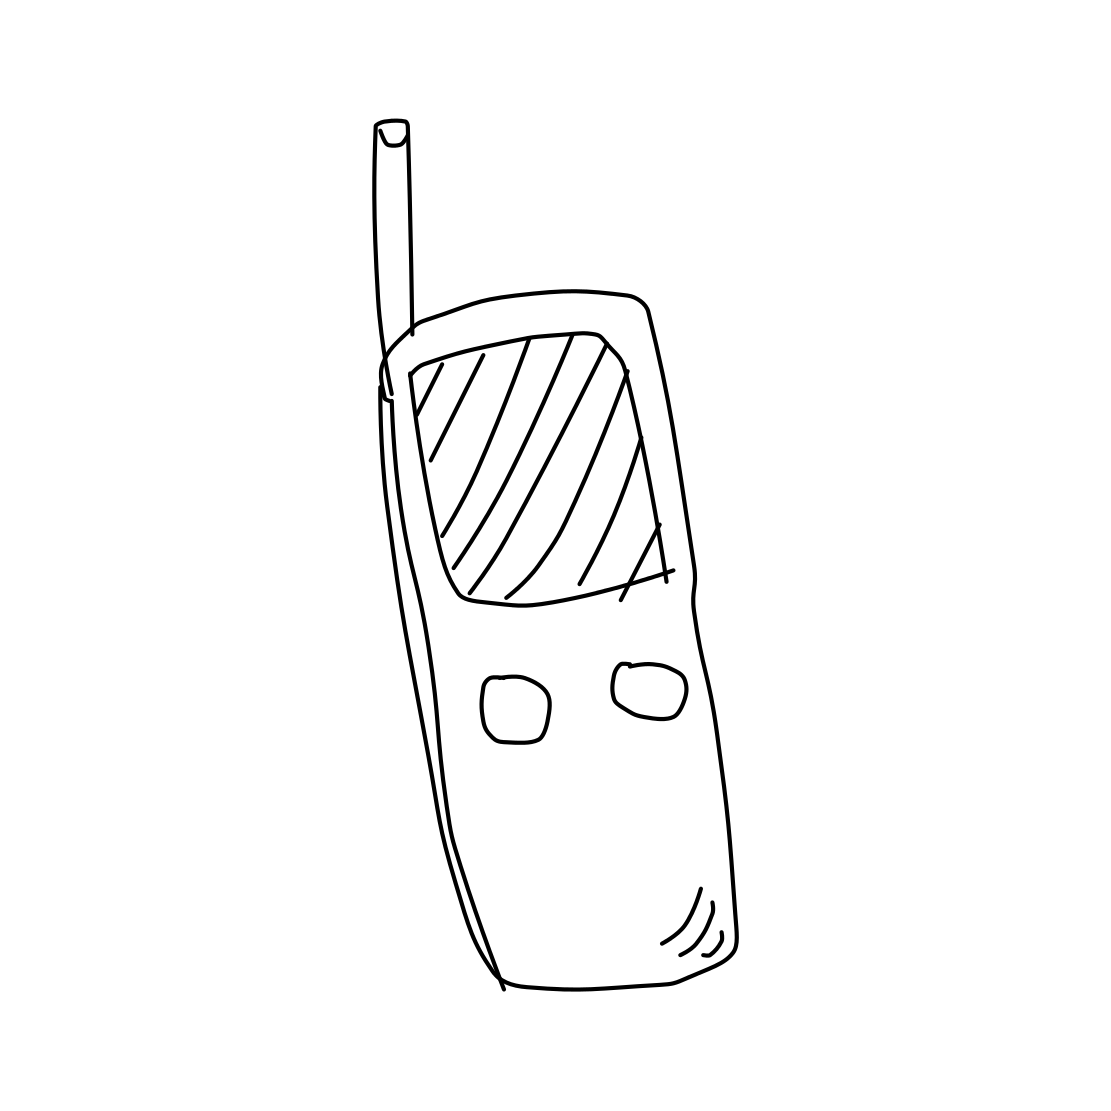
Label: walkie talkie